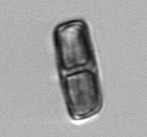
Label: Ephemera